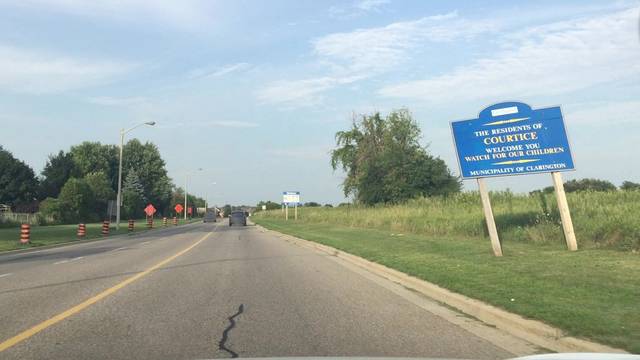
Region: Canada
Coordinates: 43.891, -78.806